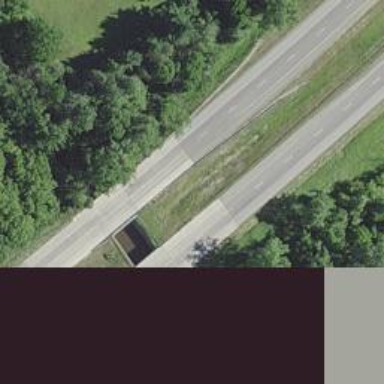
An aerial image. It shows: Bridge over motorway.